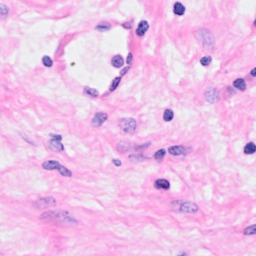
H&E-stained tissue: Breast